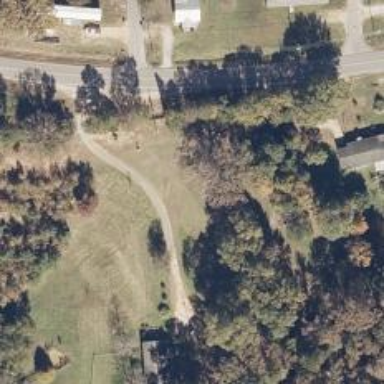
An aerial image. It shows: Driveway leading to service road.